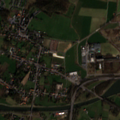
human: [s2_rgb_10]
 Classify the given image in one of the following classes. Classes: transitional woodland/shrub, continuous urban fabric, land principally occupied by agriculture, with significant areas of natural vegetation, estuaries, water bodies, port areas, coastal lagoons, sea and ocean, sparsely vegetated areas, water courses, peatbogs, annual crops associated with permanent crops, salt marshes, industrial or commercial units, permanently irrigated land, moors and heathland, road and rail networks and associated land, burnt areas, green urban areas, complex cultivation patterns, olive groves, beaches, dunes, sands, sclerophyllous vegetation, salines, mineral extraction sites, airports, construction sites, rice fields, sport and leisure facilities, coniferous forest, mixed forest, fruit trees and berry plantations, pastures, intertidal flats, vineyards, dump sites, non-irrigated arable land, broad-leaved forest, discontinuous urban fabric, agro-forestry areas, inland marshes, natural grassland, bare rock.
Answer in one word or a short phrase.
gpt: discontinuous urban fabric, industrial or commercial units, non-irrigated arable land, pastures, complex cultivation patterns, land principally occupied by agriculture, with significant areas of natural vegetation